Interaction volume radius: 5 \u00c5
Interaction volume height: 20 \u00c5
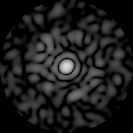
Disorder parameter: 0.8408